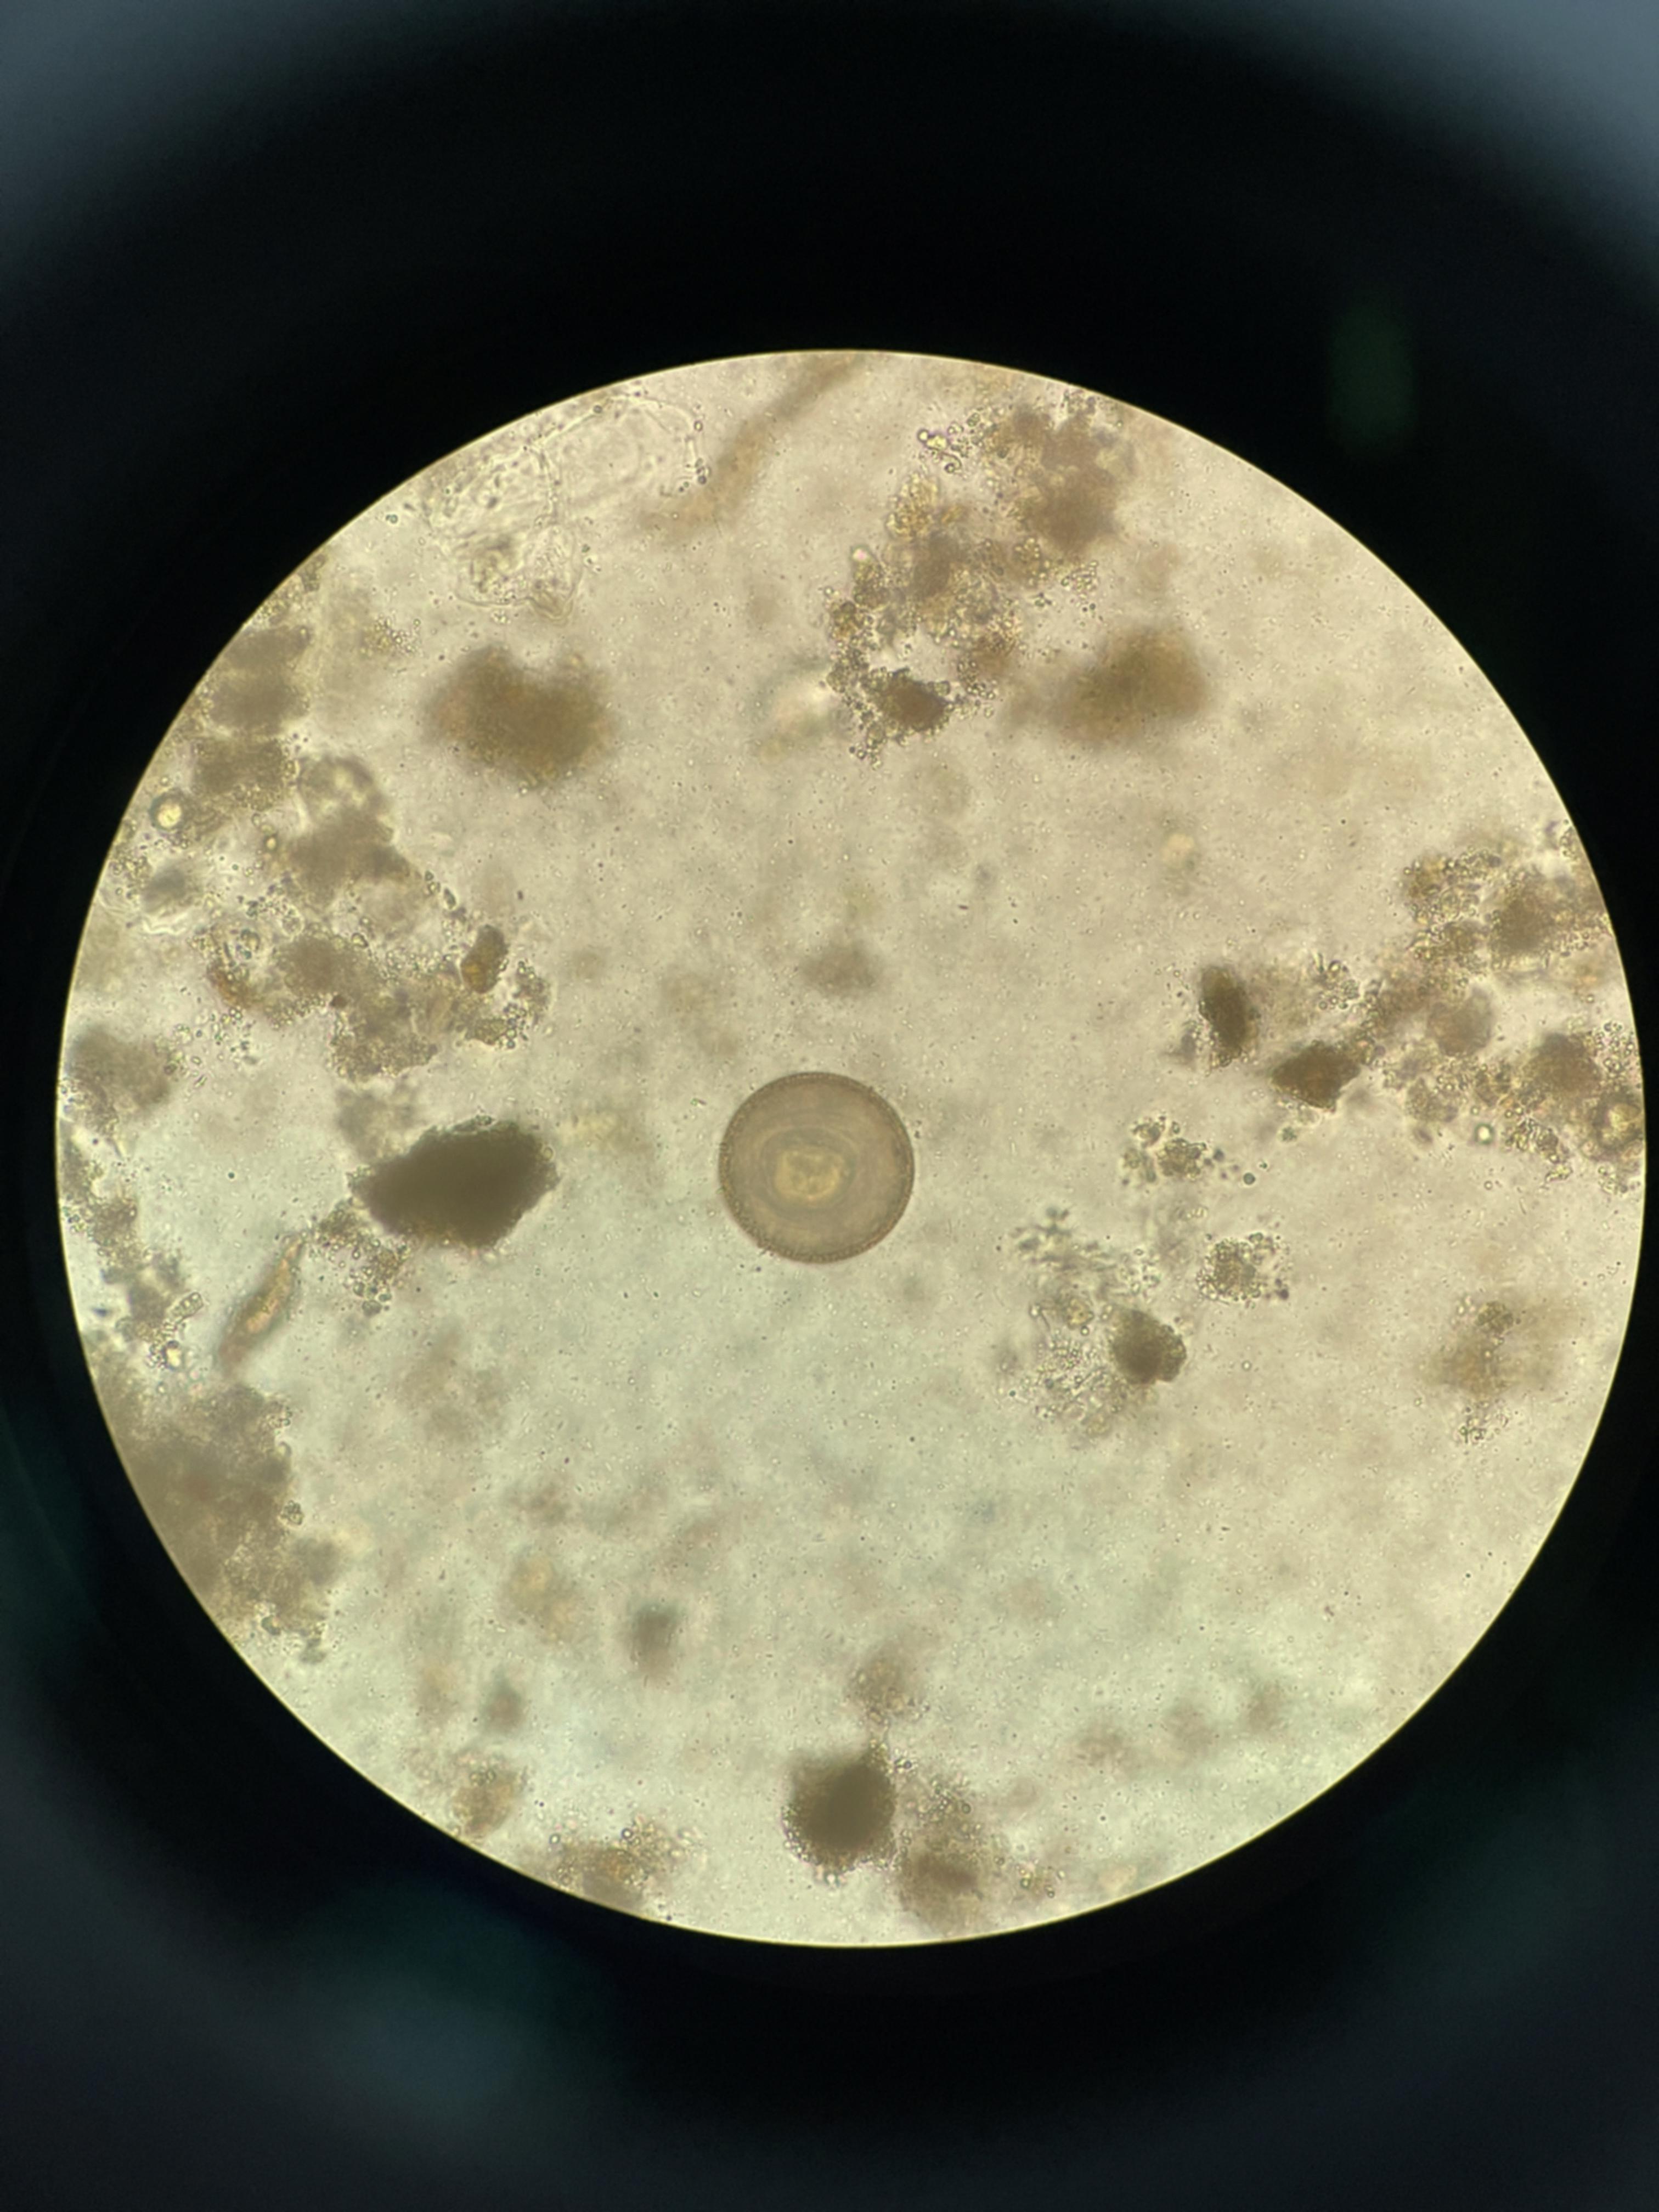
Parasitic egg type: Hymenolepis diminuta